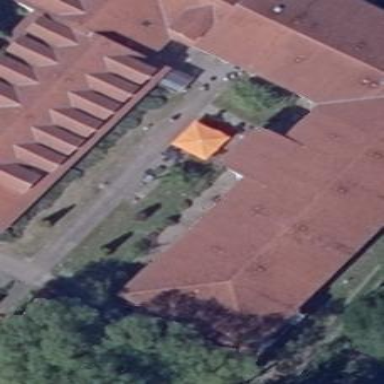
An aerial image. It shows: Building.